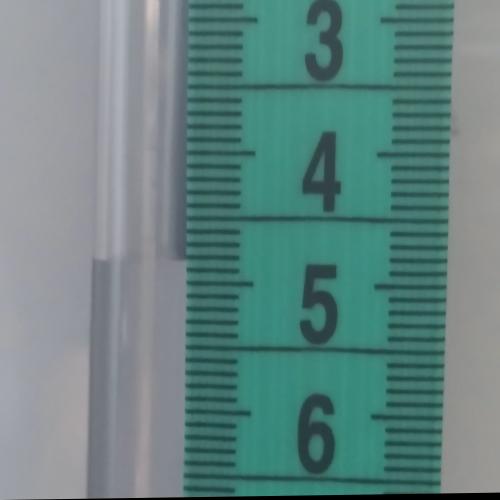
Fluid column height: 4.8 cm